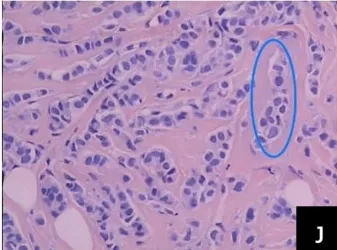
Examinations and histopathological results during work-up of the patient. The other two on the omentum. (arrows).
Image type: pathology (h&e)